Aerial crown-view tile of a tropical tree (Barro Colorado Island, Panama), acquired 20240716:
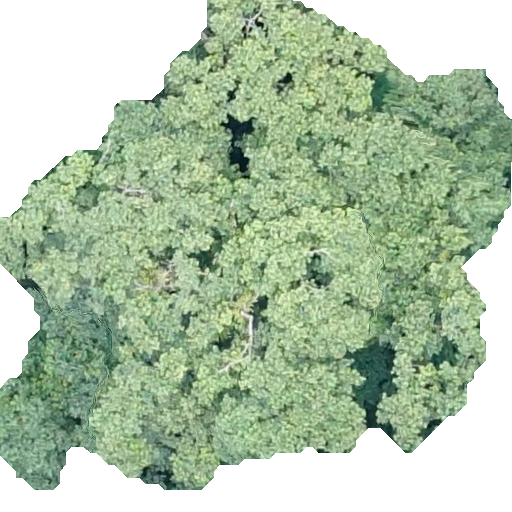
Species: Luehea seemannii
GBIF accepted scientific name: Luehea seemannii
Crown area: 288.983 m²